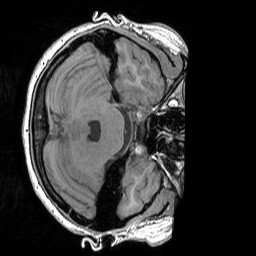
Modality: T1w
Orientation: axial
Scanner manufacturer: siemens
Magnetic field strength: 3 T
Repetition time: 1.83 s
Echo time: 0.00303 s